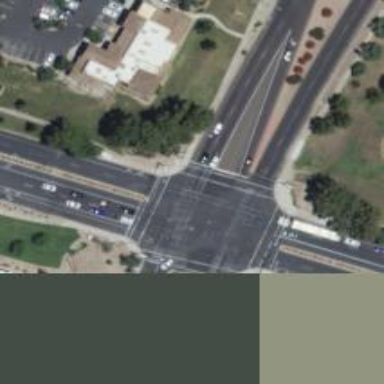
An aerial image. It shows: Solid stop line on the road marking.